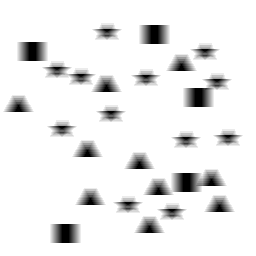
Squares: 5
Triangles: 10
Stars: 12
Total shapes: 27